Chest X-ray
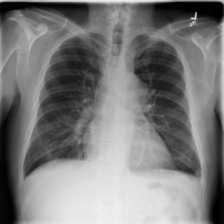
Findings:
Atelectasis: positive
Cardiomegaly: negative
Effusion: positive
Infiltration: negative
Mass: negative
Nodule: negative
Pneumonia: negative
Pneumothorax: negative
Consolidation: negative
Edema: negative
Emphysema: negative
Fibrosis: negative
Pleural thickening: negative
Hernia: negative